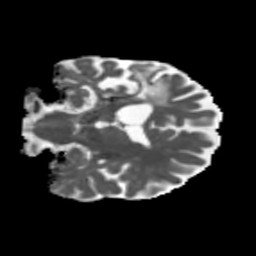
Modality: MD
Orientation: coronal
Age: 69
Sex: female
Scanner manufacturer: siemens
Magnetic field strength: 3 T
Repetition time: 5.47 s
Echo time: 0.0854 s